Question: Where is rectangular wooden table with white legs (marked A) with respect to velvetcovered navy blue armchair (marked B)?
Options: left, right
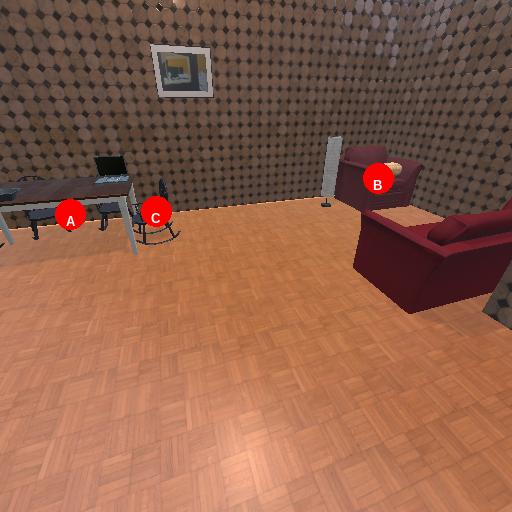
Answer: left